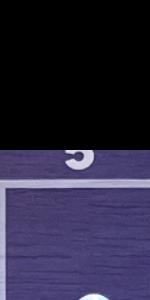
Label: Empty